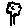
Label: tree